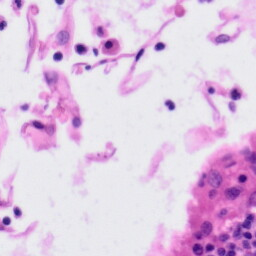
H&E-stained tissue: Tonsil